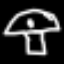
Label: mushroom